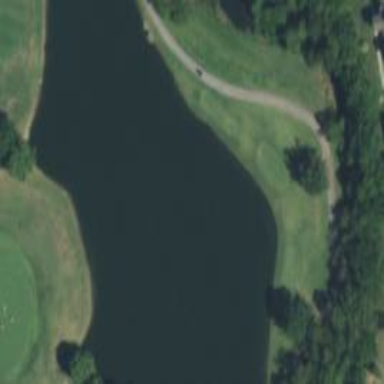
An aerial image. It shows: Water hazard in golf course. The hazard is natural water feature.